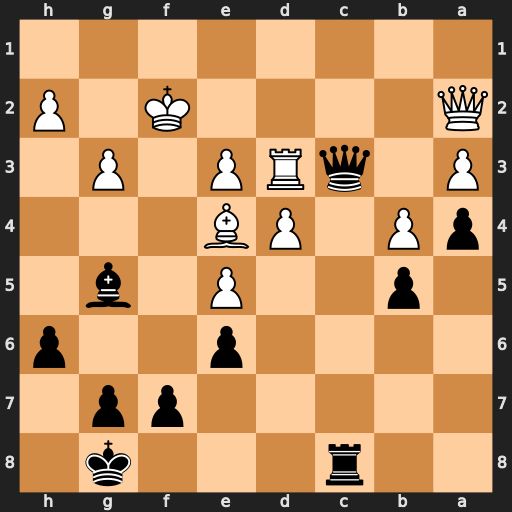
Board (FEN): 2r3k1/5pp1/4p2p/1p2P1b1/pP1PB3/P1qRP1P1/Q4K1P/8
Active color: b
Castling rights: -
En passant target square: -
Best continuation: Qc1 Rd2 Rc3